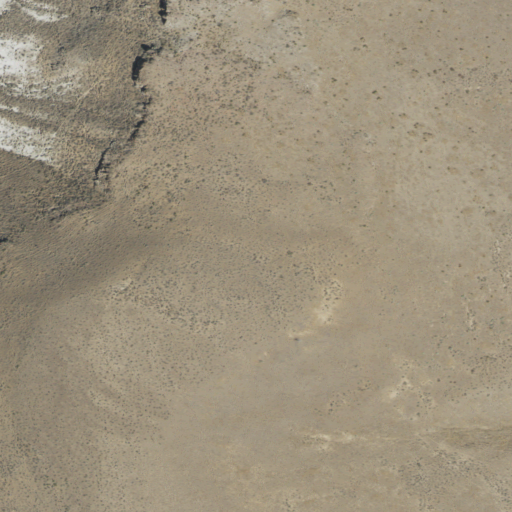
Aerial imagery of mountain in Oregon named Big Poison Butte containing grassland and shrub